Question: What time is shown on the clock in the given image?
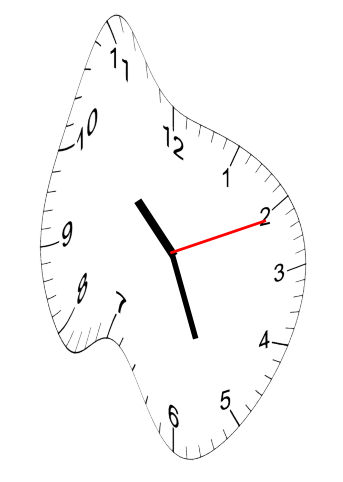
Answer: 10:26:11